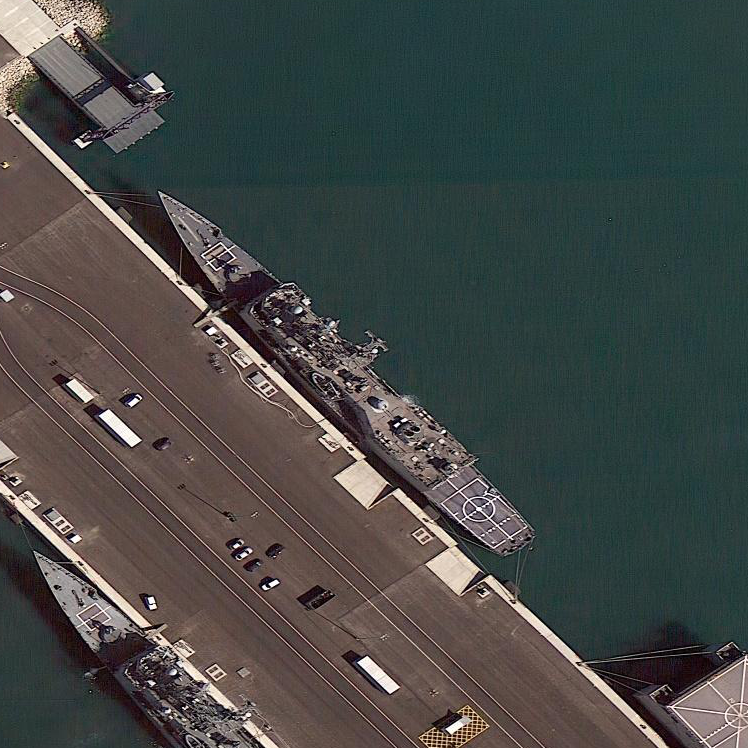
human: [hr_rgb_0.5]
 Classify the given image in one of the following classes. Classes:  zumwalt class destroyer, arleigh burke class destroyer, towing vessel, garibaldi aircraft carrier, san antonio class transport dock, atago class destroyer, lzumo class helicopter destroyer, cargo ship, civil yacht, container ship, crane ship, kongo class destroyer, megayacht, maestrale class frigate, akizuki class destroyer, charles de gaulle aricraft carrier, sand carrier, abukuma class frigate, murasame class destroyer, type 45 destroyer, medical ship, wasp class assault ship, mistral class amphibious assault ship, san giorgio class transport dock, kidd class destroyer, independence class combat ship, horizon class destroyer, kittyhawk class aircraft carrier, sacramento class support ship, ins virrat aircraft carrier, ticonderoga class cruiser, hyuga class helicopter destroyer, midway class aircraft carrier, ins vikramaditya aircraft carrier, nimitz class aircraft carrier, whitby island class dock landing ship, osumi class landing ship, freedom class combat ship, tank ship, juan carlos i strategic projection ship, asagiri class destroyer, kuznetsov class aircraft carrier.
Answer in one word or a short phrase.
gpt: Ticonderoga class cruiser